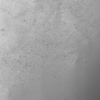
Label: not_dusty